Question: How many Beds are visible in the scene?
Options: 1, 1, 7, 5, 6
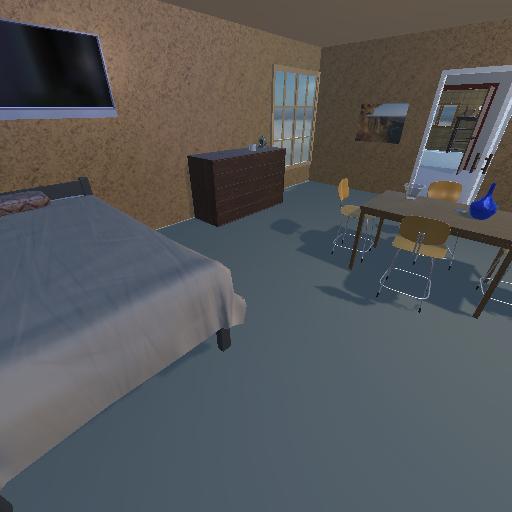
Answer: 1